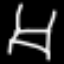
Label: bed